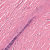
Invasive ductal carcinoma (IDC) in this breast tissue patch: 0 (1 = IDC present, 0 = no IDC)